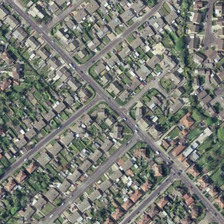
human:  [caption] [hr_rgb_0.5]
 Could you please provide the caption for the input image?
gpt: many buildings and green trees are in a dense residential area .

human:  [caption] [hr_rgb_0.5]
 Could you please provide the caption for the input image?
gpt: many buildings and green trees are in a dense residential area .

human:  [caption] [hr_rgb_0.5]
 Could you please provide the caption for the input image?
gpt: many buildings and green trees are in a dense residential area .

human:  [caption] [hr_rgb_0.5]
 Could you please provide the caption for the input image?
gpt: many buildings and green trees are in a dense residential area .

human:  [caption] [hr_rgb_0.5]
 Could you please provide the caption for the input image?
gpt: many buildings and green trees are in a dense residential area .